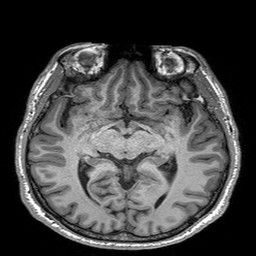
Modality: T1w
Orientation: coronal
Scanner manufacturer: siemens
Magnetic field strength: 3 T
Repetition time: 2.3 s